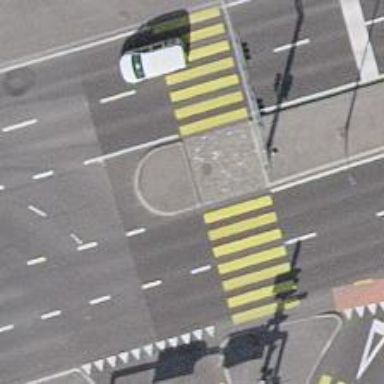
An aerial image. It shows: Road crossing with traffic signals.